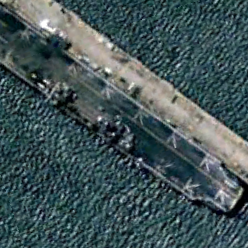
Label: assault